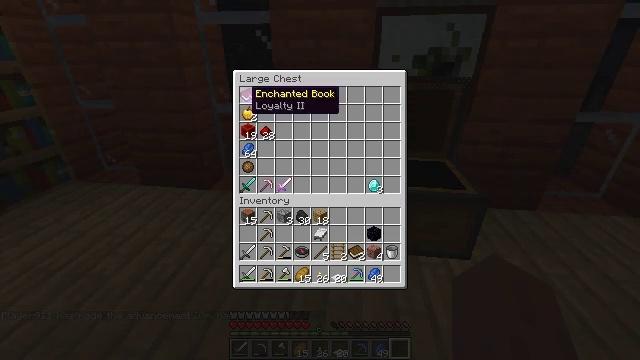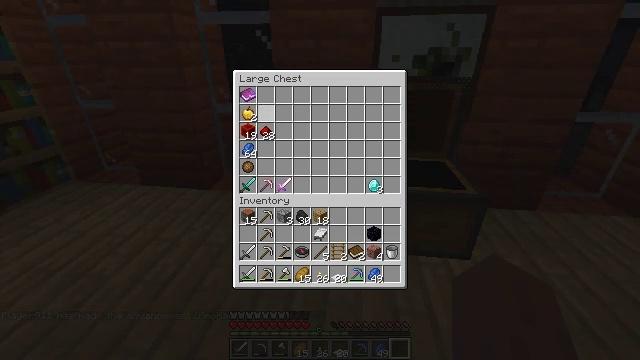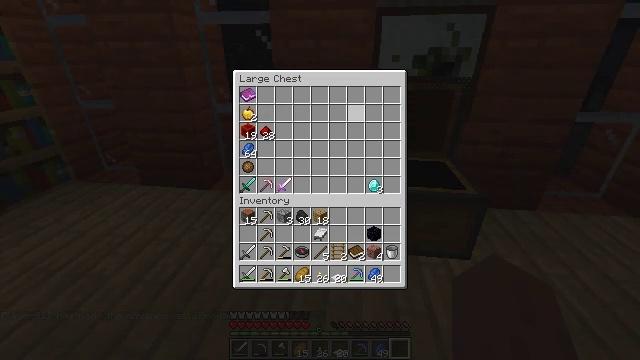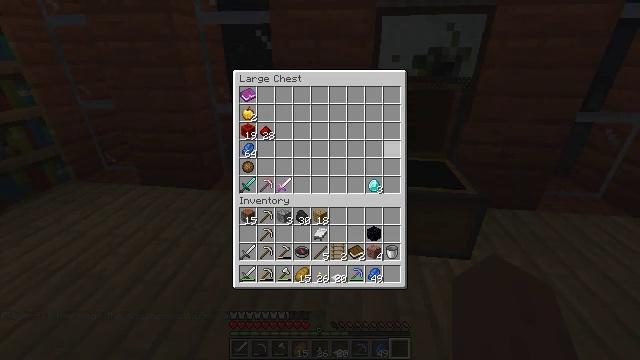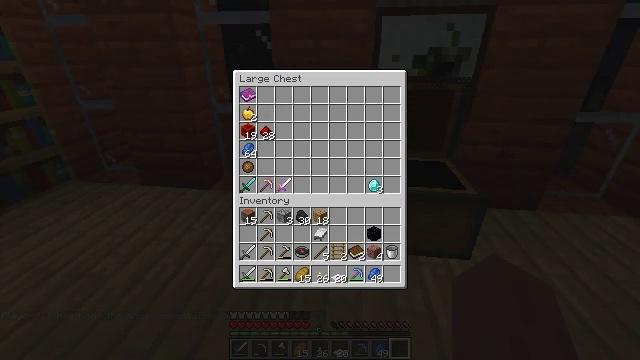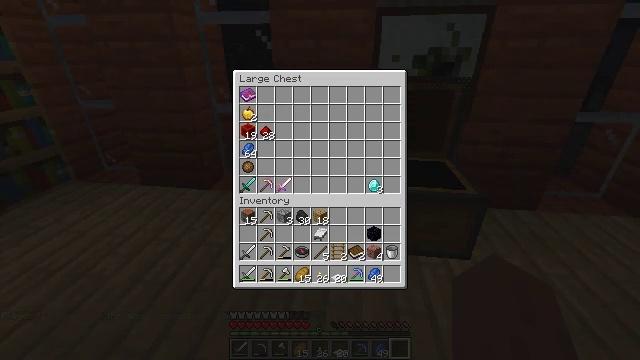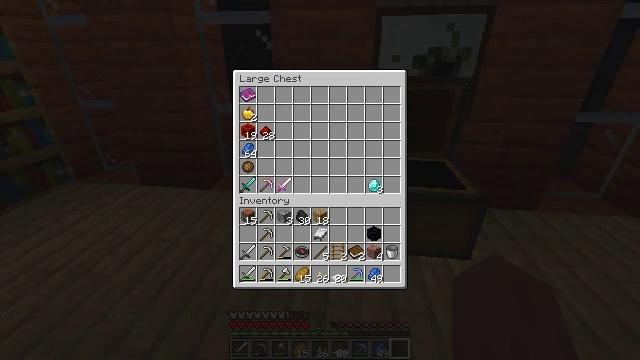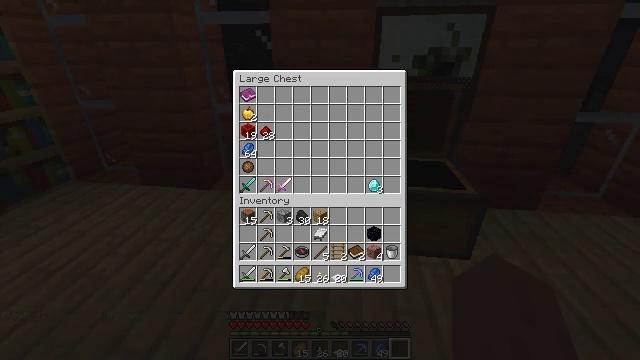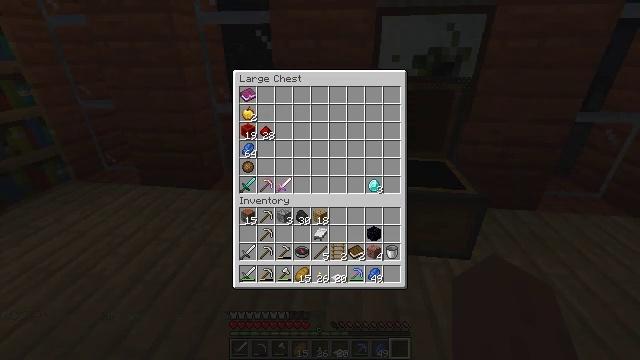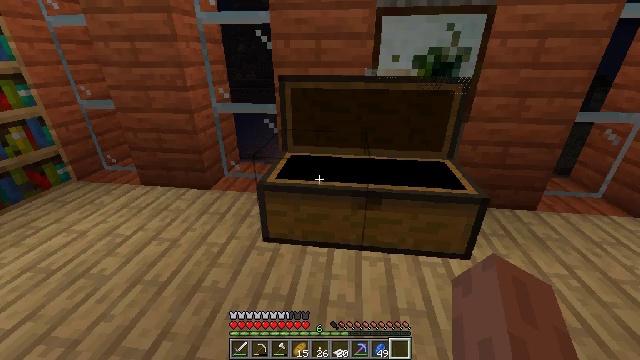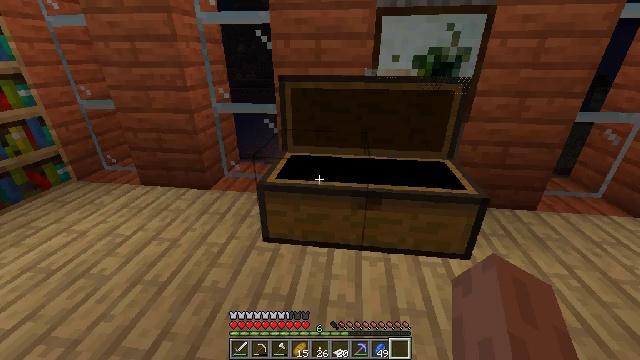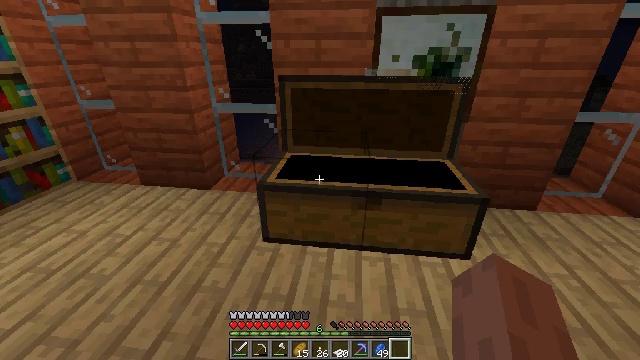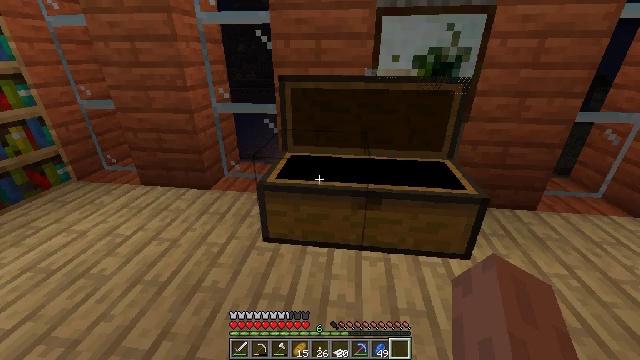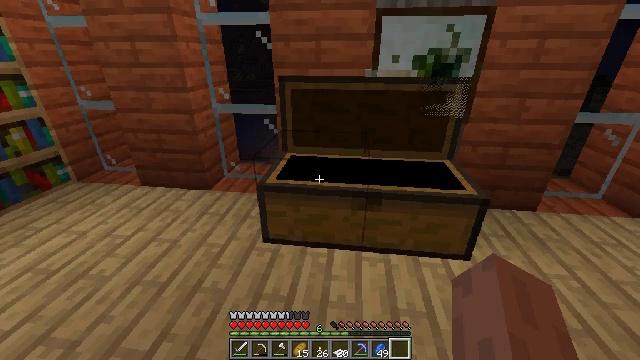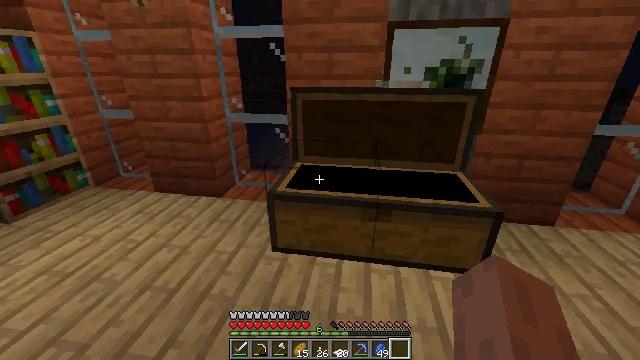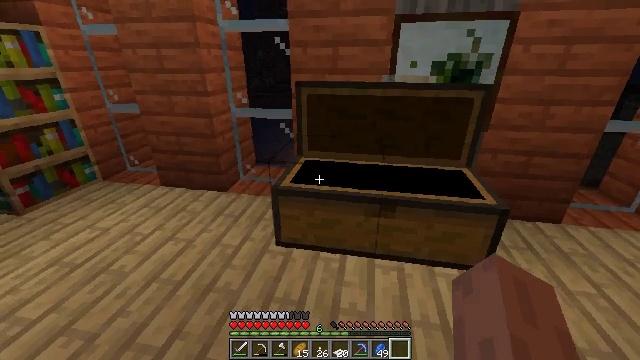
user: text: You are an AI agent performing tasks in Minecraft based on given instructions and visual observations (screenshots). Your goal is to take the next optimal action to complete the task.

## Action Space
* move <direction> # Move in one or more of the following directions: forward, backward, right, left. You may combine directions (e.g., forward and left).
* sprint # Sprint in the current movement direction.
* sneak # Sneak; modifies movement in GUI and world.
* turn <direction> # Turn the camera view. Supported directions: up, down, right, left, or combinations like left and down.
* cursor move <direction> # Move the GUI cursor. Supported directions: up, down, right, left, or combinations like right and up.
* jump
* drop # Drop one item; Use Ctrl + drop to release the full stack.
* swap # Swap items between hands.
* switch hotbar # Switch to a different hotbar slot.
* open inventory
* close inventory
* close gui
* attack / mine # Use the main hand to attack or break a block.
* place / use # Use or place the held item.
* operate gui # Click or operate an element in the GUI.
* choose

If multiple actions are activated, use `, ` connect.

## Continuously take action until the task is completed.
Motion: motion action
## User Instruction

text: Gather materials to craft a book.
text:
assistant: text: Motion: turn right and down
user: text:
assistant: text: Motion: turn right and down
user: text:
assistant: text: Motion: turn right and down
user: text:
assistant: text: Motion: turn right and down
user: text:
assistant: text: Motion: turn down
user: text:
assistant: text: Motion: no_op
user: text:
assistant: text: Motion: turn left and down
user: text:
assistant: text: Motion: no_op
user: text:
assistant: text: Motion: no_op
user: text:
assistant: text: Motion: no_op
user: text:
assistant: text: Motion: no_op
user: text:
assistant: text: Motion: no_op
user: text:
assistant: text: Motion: no_op
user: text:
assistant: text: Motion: turn left and up
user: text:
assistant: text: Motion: turn left and down
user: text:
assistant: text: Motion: no_op
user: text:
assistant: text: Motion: no_op
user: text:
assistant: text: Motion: no_op
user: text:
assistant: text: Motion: no_op
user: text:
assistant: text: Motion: no_op
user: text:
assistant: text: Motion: turn right
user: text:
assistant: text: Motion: turn right
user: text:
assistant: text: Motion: turn right
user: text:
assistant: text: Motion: no_op
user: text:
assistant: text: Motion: no_op
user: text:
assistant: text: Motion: turn right
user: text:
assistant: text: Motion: turn right
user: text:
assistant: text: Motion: turn right
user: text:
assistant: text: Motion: no_op
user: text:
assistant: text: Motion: no_op